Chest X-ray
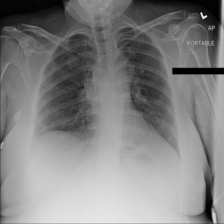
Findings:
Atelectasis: negative
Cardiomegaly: negative
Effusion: negative
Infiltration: negative
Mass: negative
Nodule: negative
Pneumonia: negative
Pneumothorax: negative
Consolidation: negative
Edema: negative
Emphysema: negative
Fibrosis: negative
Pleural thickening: negative
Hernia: negative